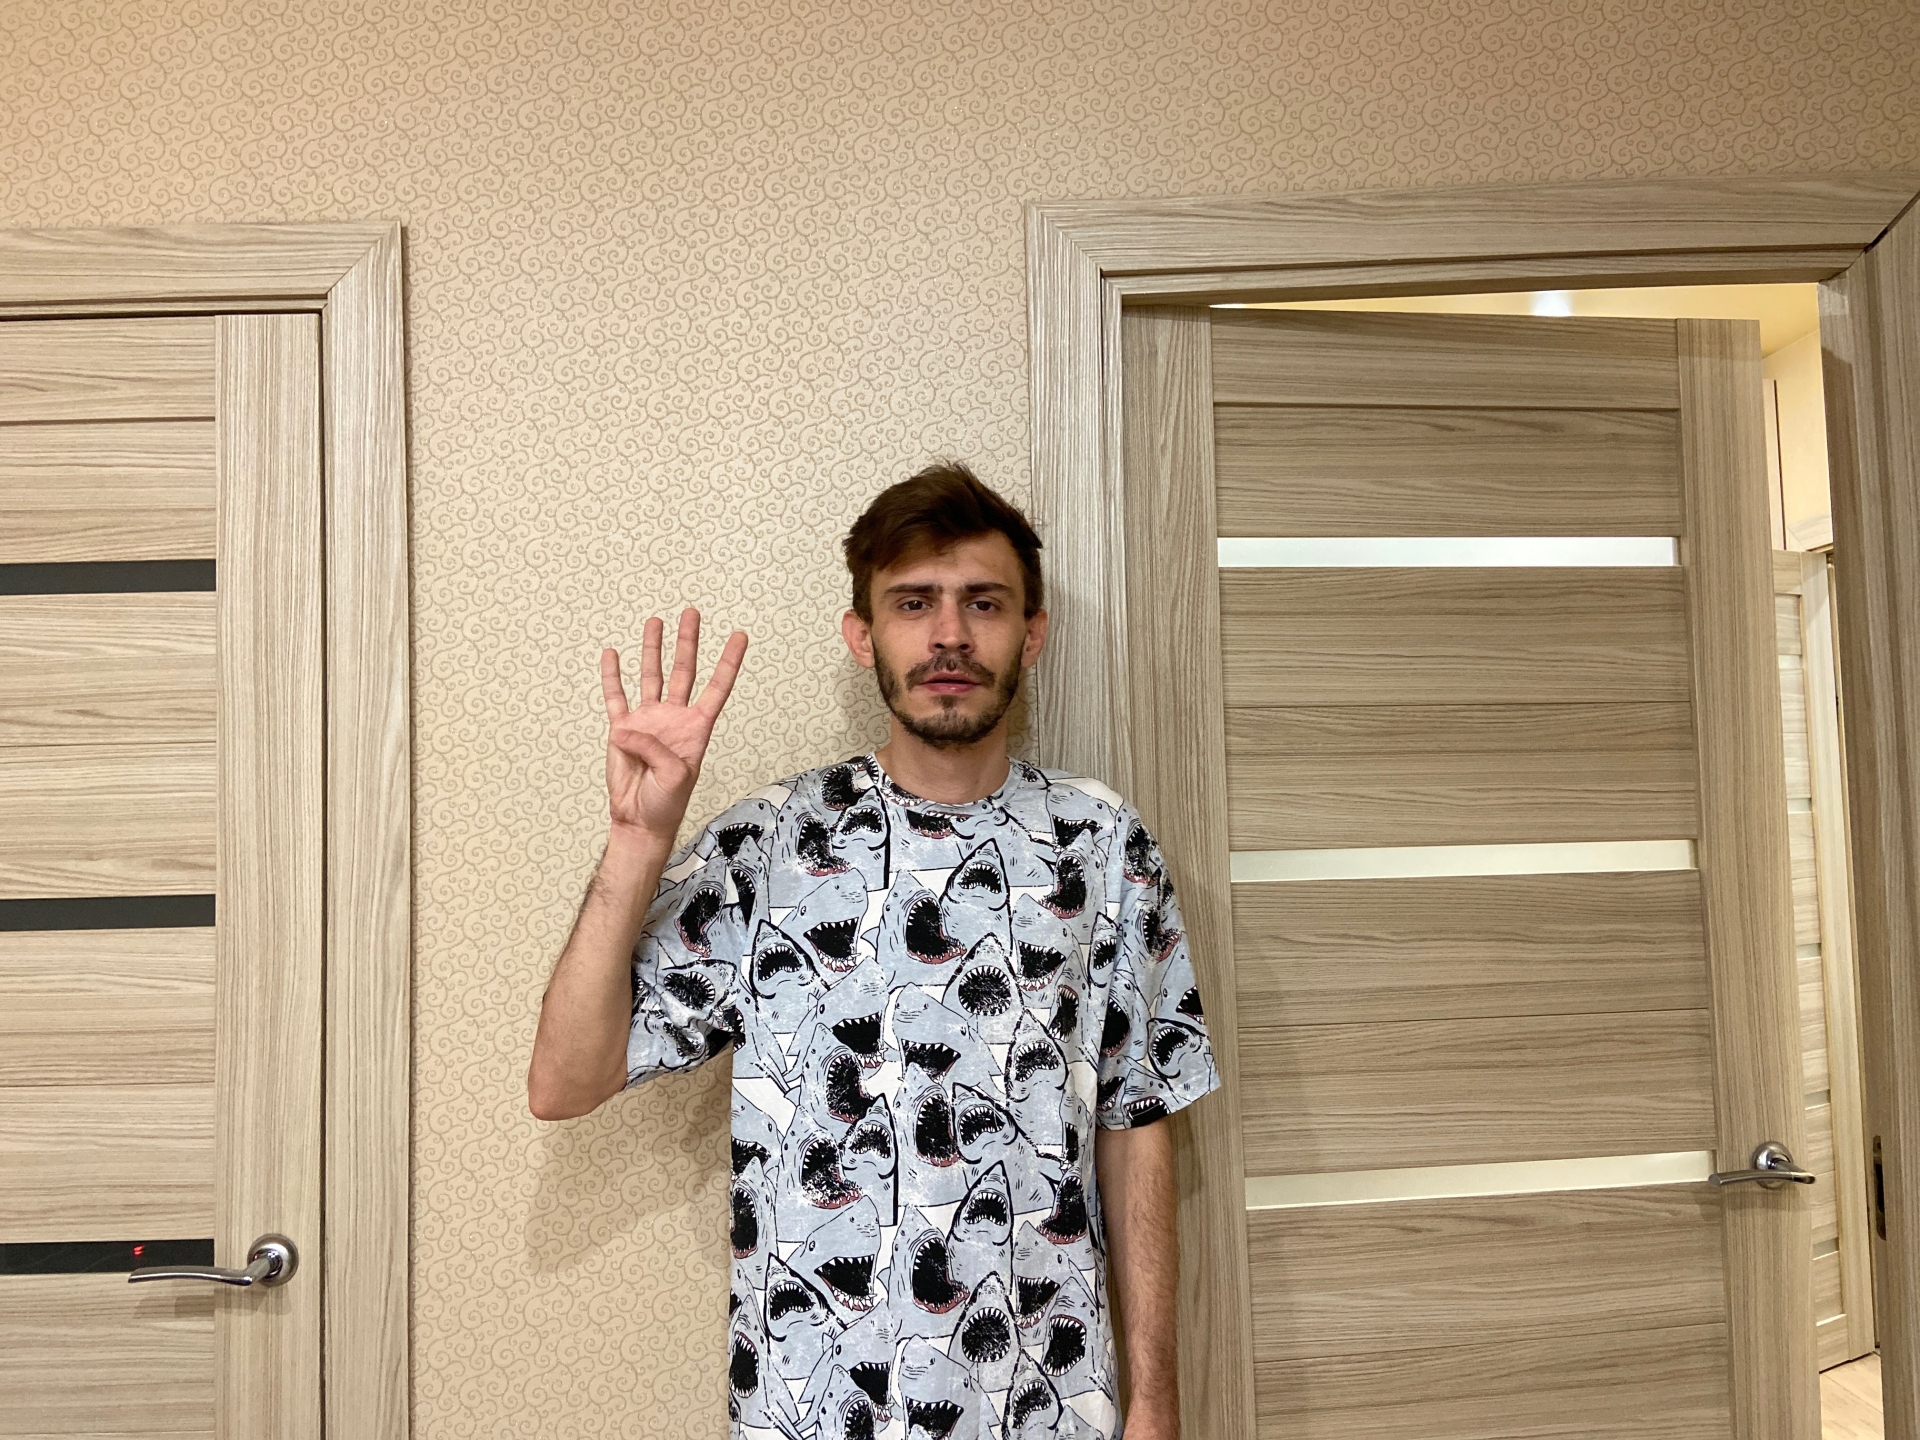
Label: clear